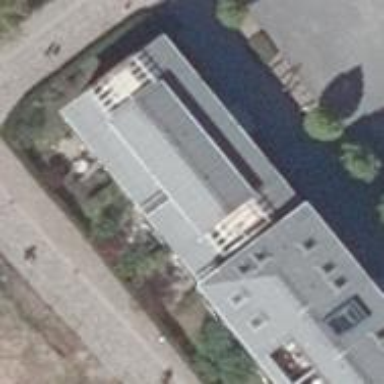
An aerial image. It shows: Gabled roof adorns the apartments building.